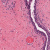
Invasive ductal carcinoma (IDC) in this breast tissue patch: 0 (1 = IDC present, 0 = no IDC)